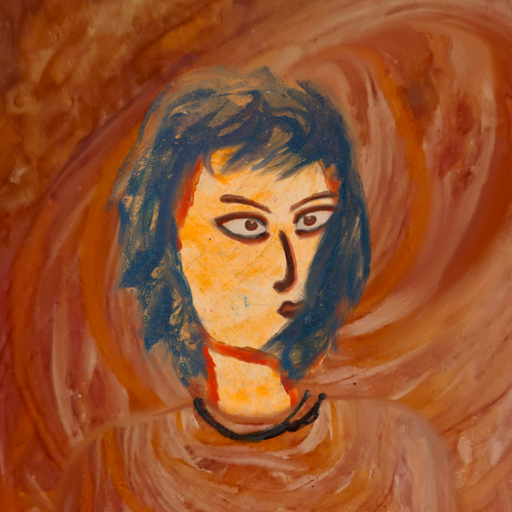
Background: Pious_Lady, Head And Neck Side: Experience, Face Side: Roy_Bahadur, Bust: Pious_Lady, Hair Side: In_The_Sun, Head Accessory: Blank, Second Necklace: Blank, Necklace: Orphan, Baby: Blank